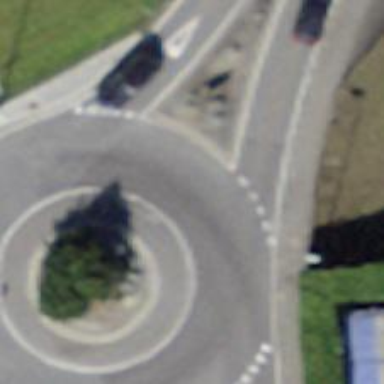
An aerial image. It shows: Secondary road made of asphalt leading to roundabout.